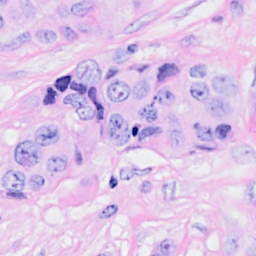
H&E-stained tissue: Breast